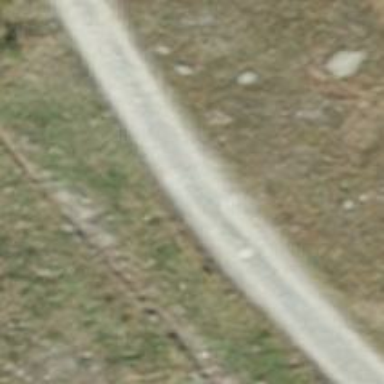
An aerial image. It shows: Paved track road.